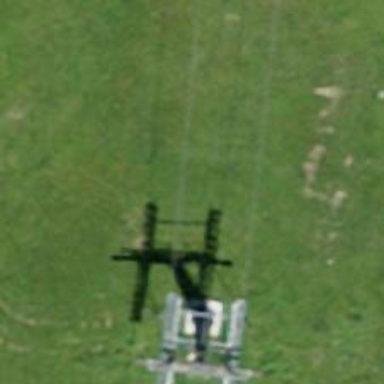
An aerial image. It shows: Pylon used for aerialway.